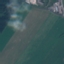
Land use / land cover: Pasture